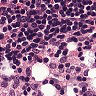
Metastatic tissue present: no